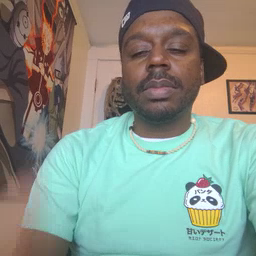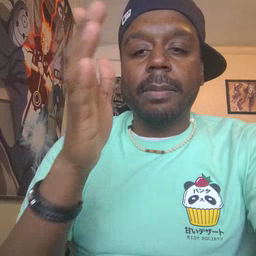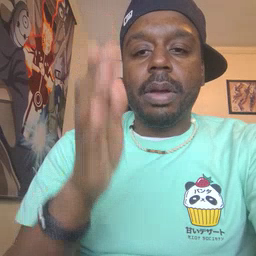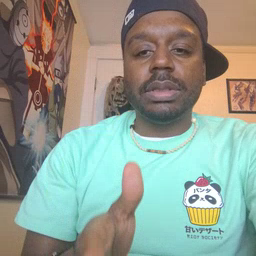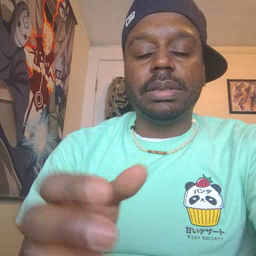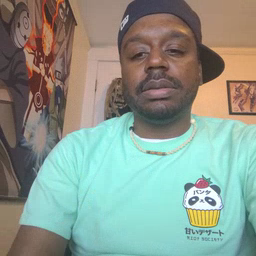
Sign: person